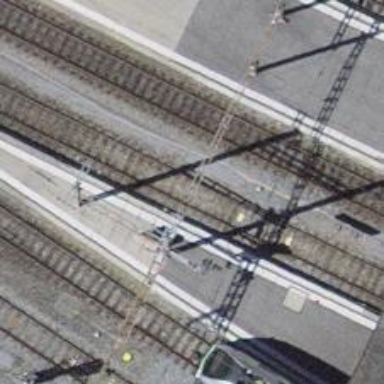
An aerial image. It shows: Railway signal.